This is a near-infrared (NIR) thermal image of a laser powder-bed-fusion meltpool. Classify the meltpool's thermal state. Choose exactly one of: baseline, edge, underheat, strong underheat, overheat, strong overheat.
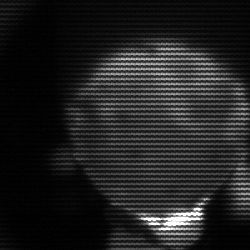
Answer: edge